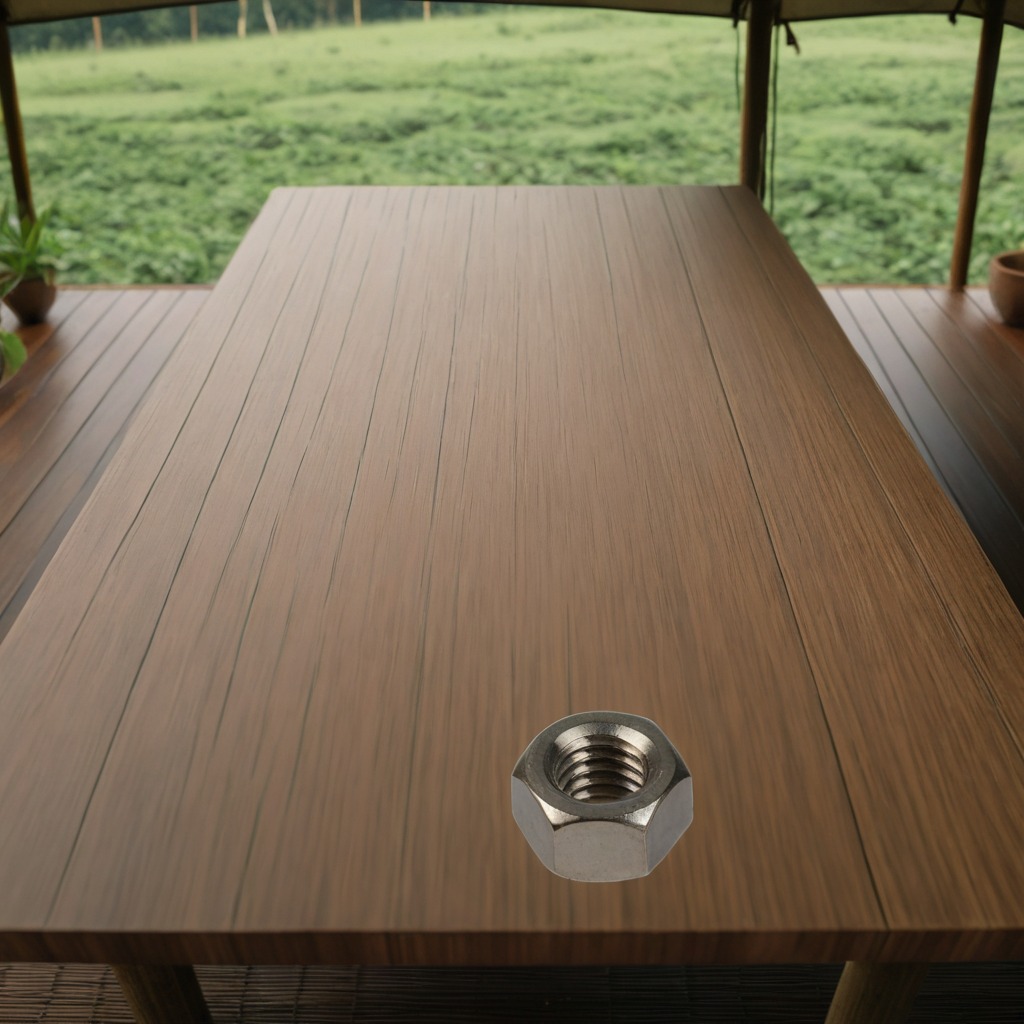
A metal nut is lying on the wooden table.